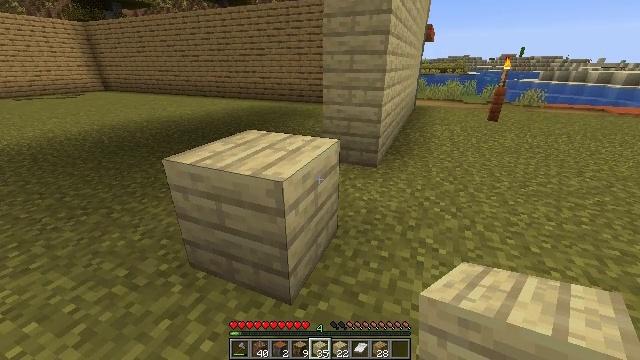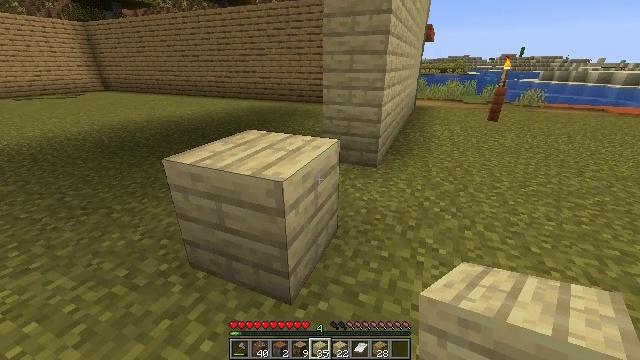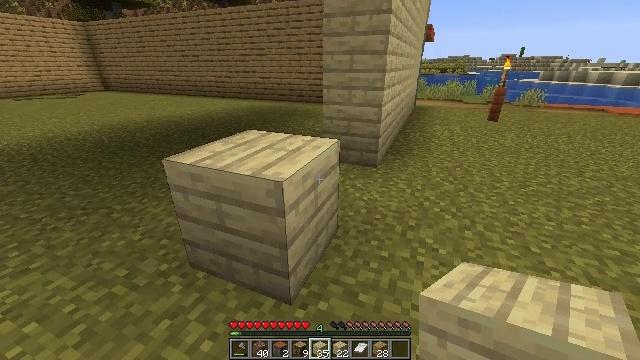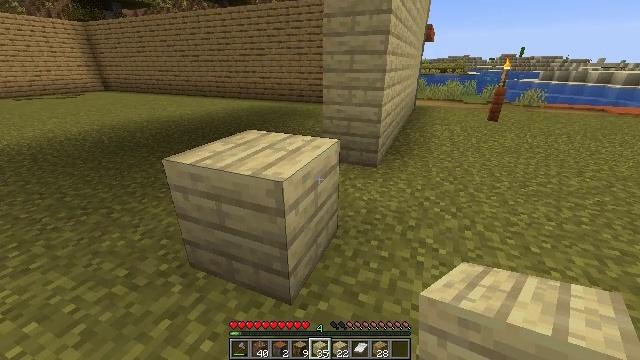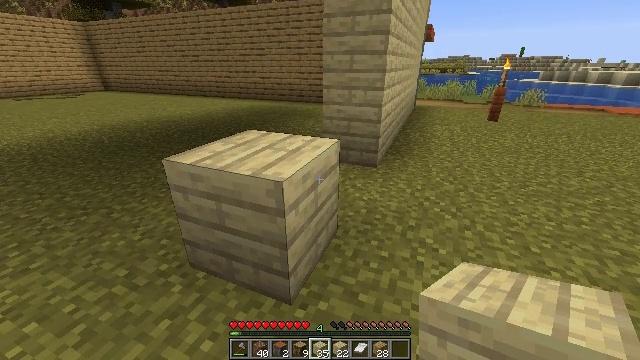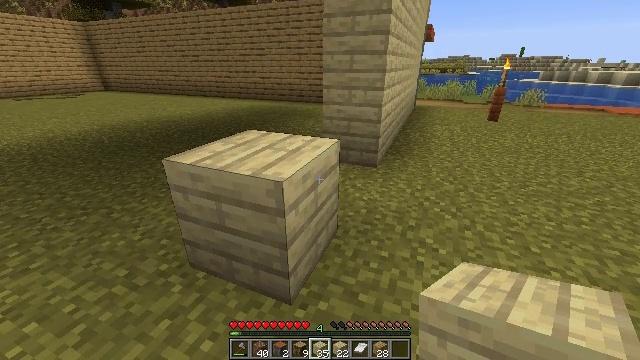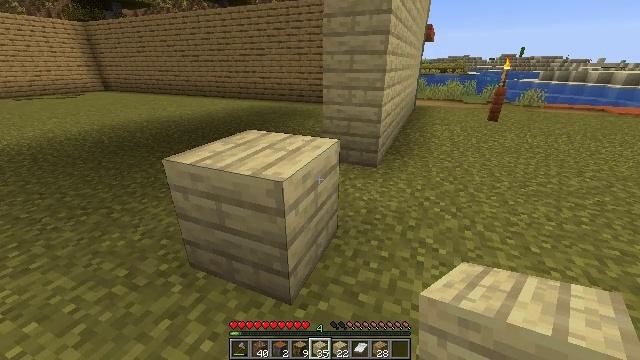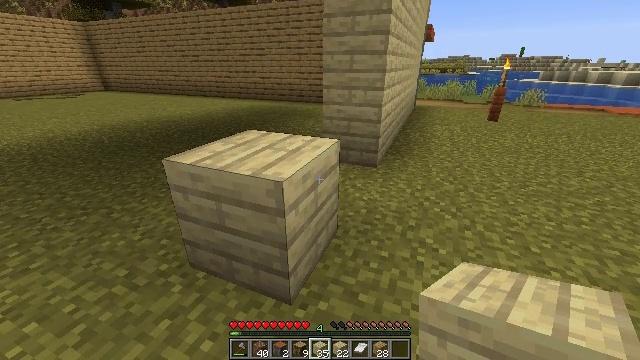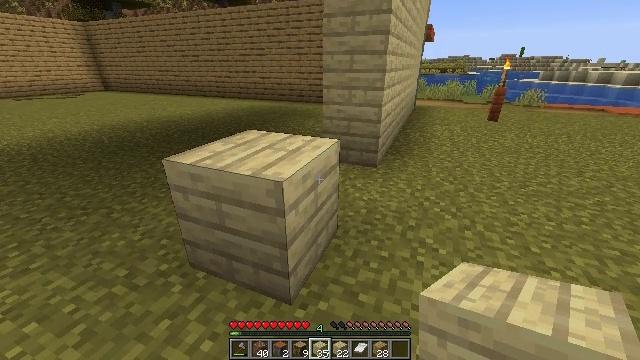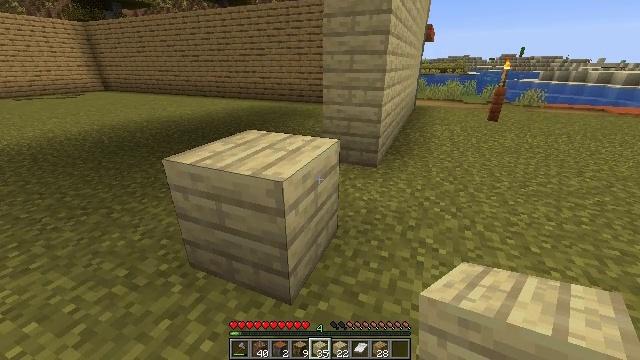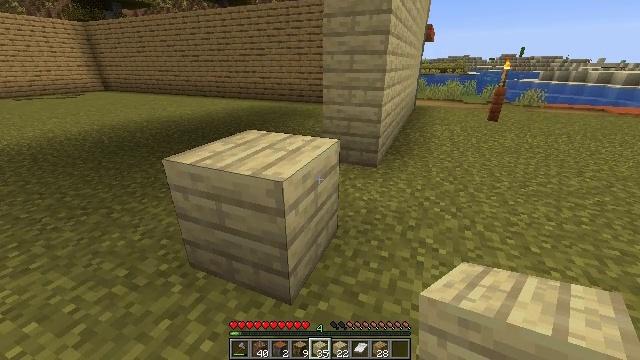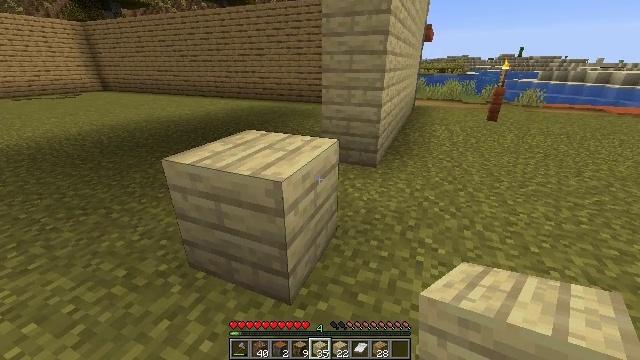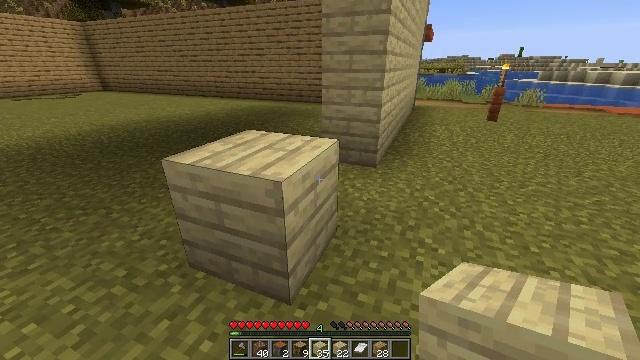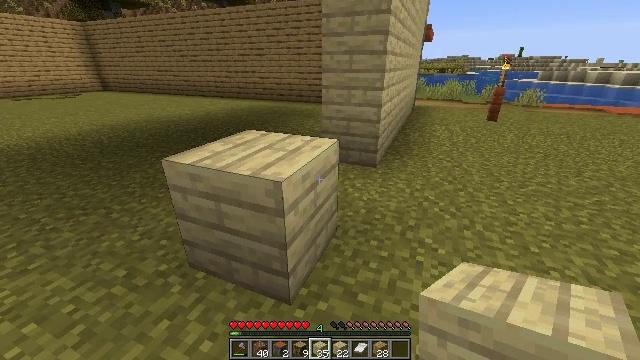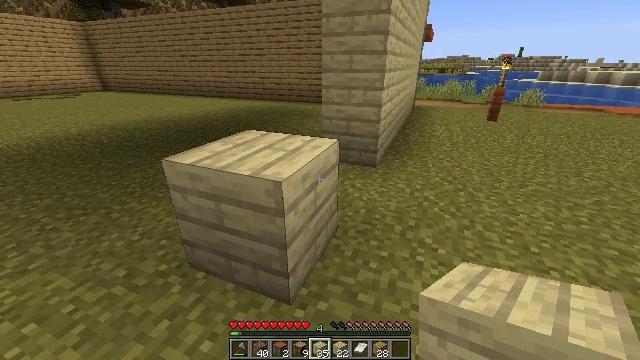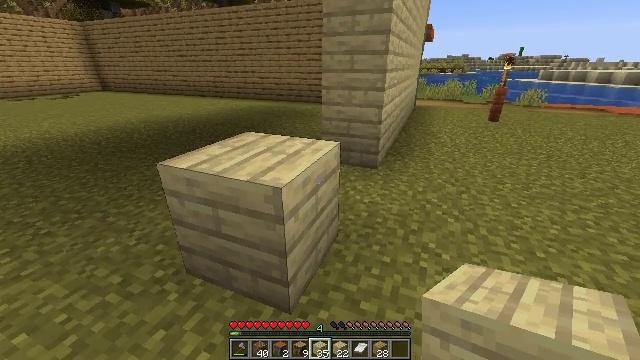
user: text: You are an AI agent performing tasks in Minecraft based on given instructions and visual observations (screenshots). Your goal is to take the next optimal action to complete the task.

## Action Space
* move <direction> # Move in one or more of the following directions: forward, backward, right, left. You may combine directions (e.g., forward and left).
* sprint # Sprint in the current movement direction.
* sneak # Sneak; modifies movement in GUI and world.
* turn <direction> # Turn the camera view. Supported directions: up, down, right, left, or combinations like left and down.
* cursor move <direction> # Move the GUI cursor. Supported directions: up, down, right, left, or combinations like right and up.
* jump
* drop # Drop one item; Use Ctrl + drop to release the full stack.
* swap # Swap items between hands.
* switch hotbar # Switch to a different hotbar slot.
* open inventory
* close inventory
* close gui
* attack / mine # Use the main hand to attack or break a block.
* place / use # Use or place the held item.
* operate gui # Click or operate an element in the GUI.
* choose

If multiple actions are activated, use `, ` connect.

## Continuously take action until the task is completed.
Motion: motion action
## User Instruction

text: Gather some birch planks.
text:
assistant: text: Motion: no_op
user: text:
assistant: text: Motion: no_op
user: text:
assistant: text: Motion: no_op
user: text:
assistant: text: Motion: no_op
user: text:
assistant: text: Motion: no_op
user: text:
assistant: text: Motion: no_op
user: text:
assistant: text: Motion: no_op
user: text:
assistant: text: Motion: no_op
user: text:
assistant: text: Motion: no_op
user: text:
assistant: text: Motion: no_op
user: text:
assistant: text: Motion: no_op
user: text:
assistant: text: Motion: no_op
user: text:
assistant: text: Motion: no_op
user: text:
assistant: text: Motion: no_op
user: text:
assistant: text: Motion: move forward
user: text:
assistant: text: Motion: move forward
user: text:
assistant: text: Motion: move forward
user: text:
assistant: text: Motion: move forward
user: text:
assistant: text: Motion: move forward, turn left and down
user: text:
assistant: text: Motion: turn left and down
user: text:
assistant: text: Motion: turn left and down
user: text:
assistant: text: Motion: turn left and down
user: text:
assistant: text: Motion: turn down
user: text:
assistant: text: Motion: attack / mine
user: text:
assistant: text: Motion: attack / mine
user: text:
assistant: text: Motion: attack / mine
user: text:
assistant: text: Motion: attack / mine
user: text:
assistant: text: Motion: attack / mine
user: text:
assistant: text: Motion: attack / mine
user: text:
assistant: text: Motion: attack / mine